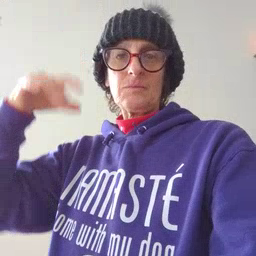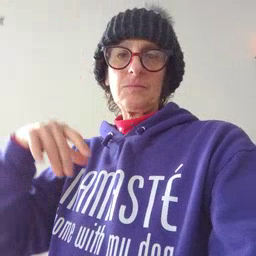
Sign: shower